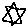
Label: star